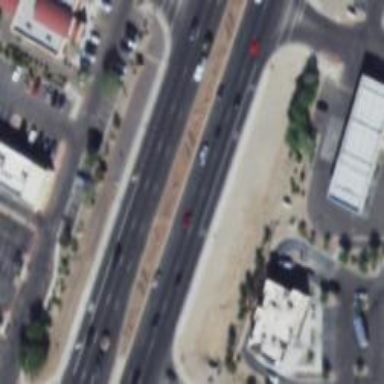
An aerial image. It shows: Asphalt road classified as trunk highway.